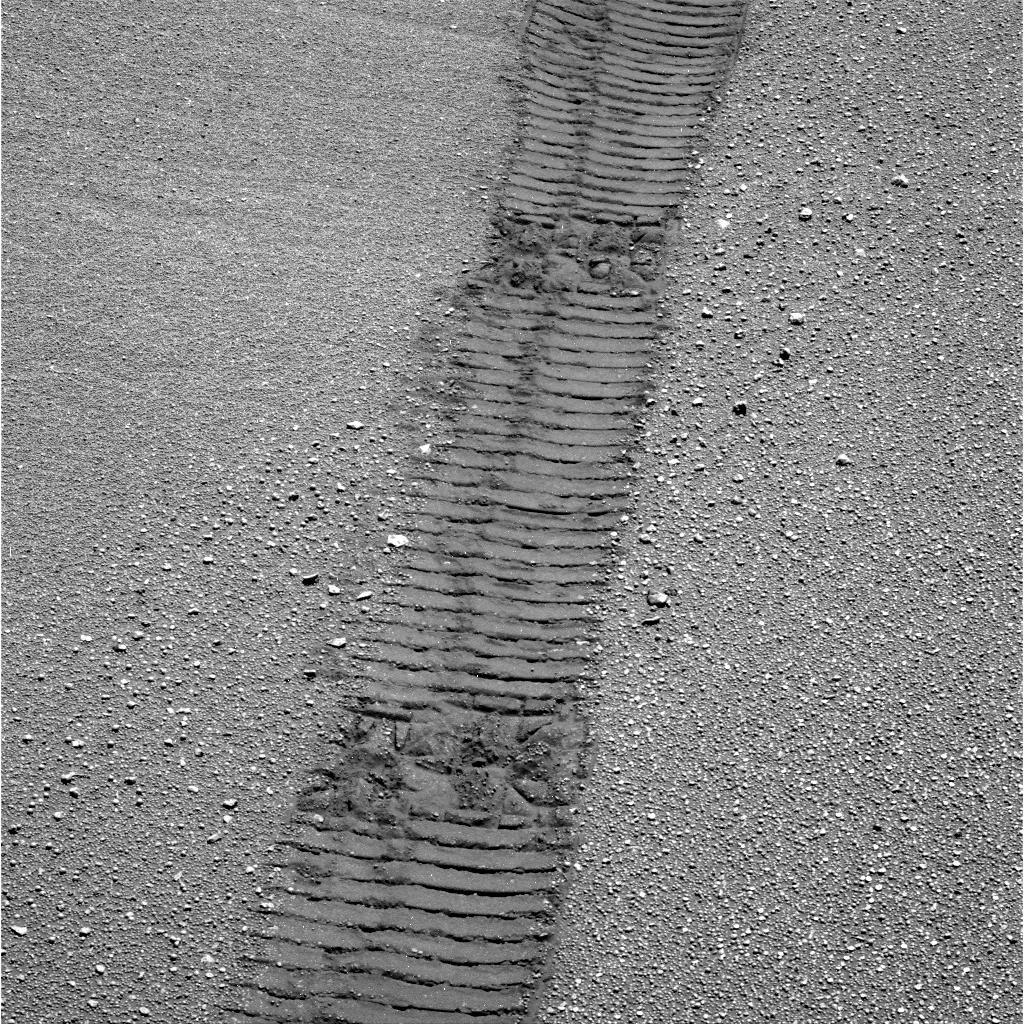
Terrain classes present: Gravel / Sand / Soil, Track